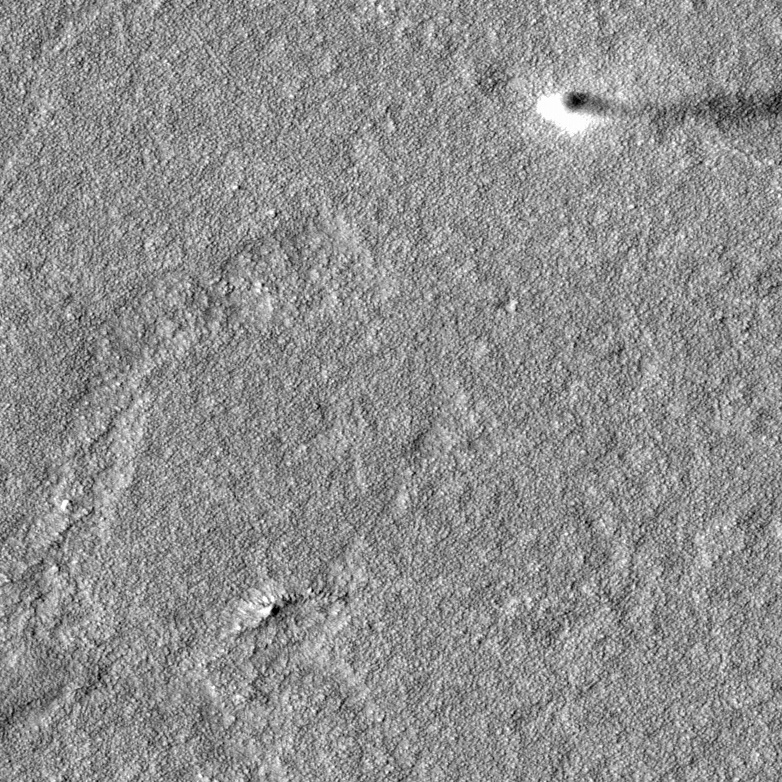
Label: dustdevil